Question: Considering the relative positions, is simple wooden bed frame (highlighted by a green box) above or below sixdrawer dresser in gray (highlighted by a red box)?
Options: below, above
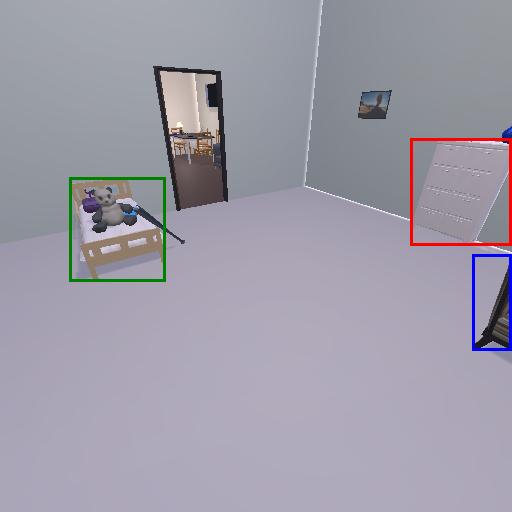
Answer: below